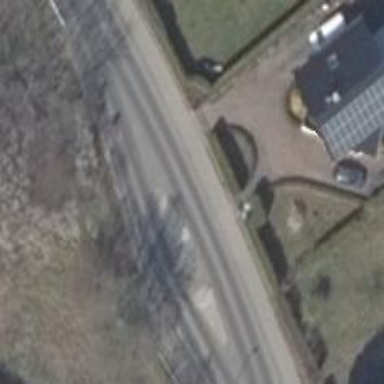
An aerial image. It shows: Cycleway.